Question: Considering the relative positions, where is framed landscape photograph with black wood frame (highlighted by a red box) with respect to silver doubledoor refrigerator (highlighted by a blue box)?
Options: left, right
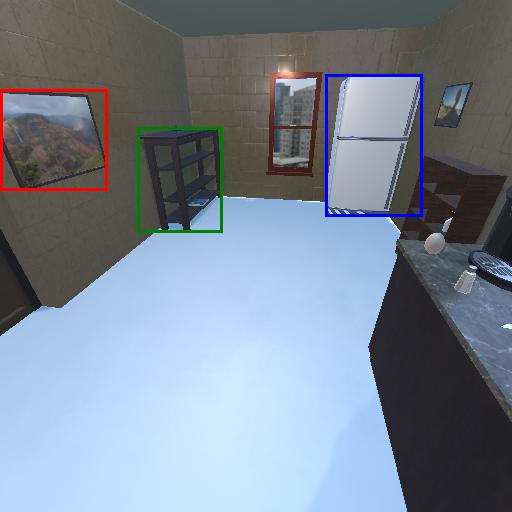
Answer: left